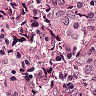
Metastatic tissue present: yes